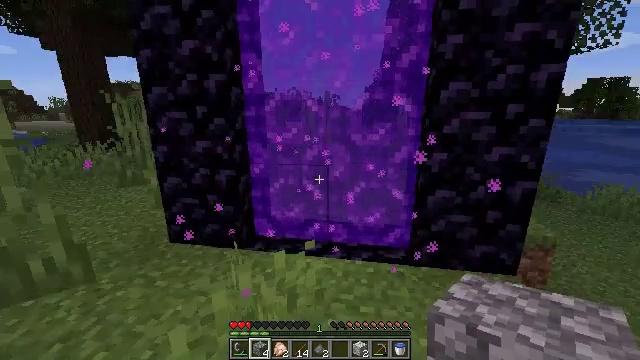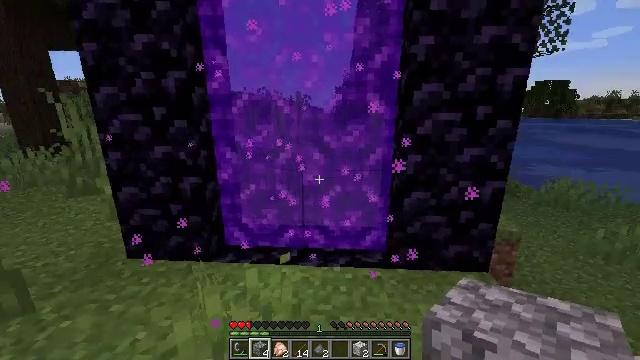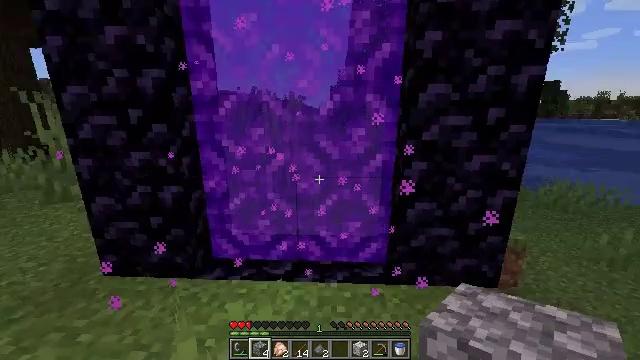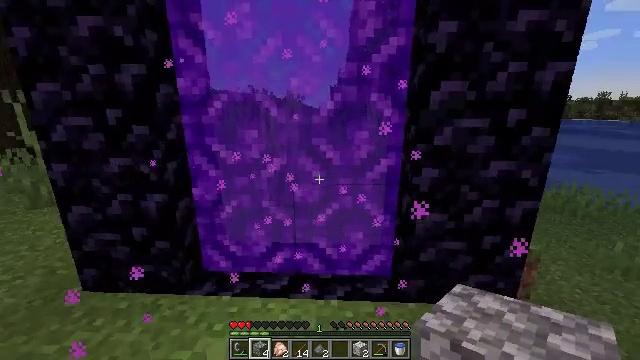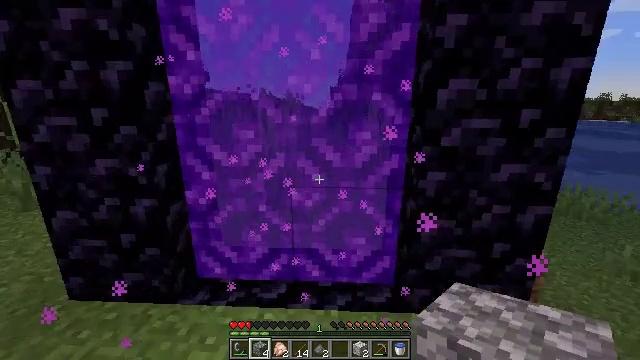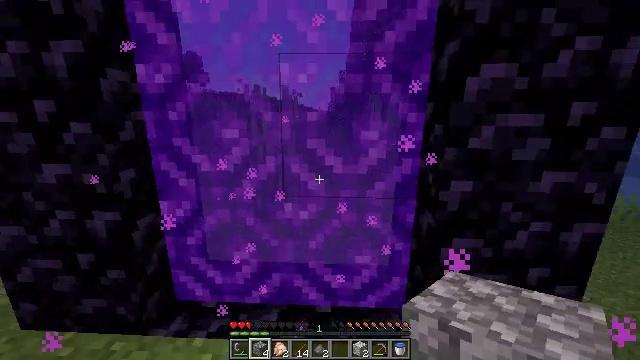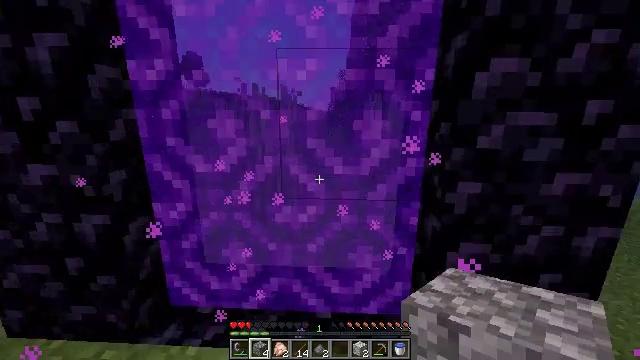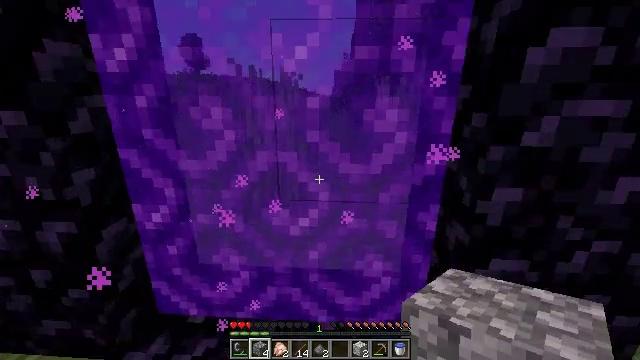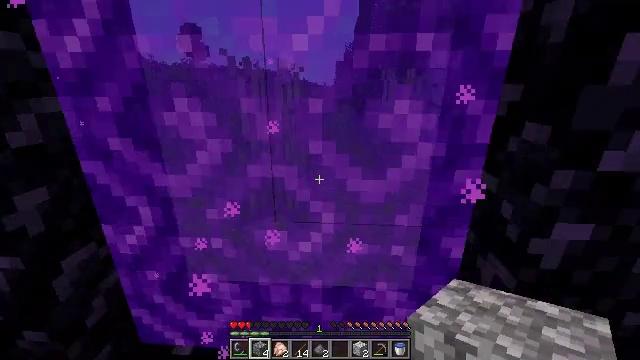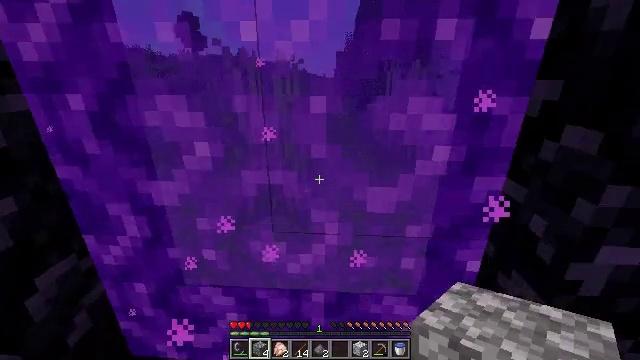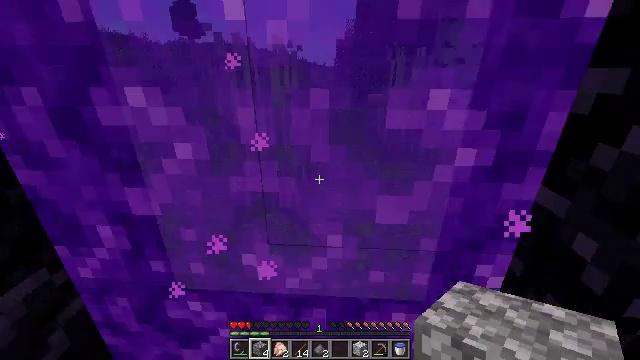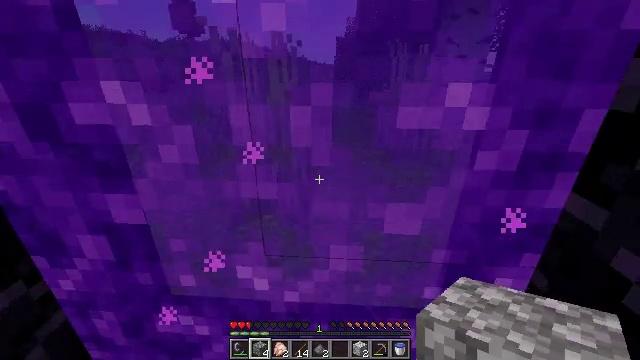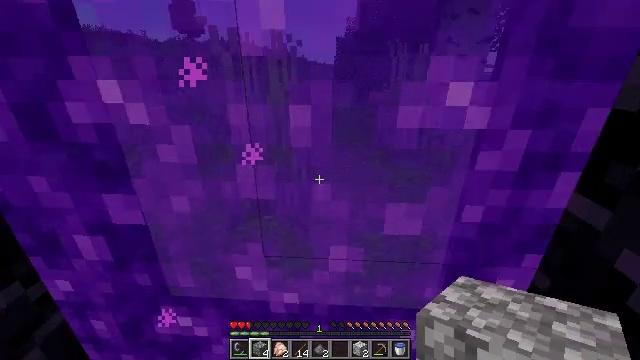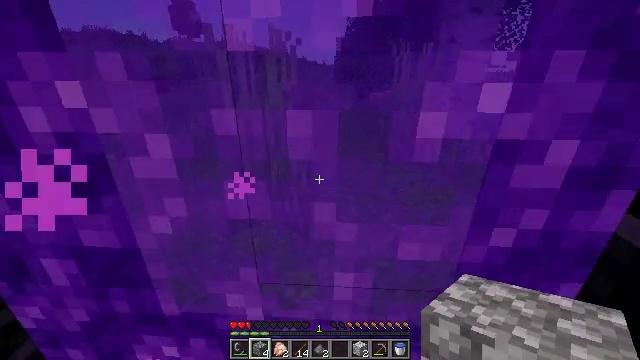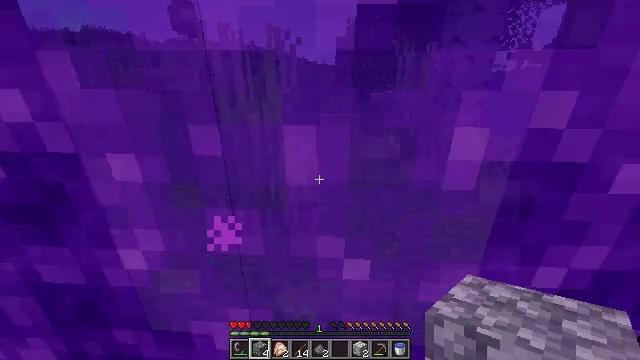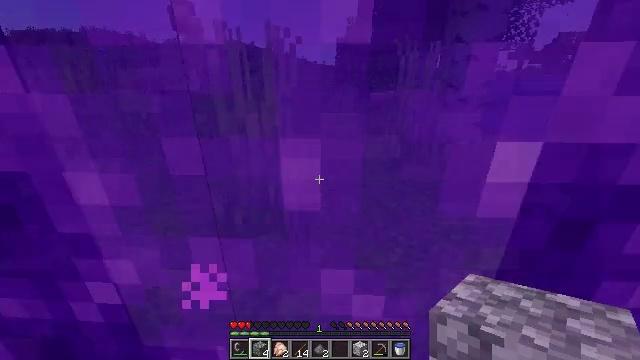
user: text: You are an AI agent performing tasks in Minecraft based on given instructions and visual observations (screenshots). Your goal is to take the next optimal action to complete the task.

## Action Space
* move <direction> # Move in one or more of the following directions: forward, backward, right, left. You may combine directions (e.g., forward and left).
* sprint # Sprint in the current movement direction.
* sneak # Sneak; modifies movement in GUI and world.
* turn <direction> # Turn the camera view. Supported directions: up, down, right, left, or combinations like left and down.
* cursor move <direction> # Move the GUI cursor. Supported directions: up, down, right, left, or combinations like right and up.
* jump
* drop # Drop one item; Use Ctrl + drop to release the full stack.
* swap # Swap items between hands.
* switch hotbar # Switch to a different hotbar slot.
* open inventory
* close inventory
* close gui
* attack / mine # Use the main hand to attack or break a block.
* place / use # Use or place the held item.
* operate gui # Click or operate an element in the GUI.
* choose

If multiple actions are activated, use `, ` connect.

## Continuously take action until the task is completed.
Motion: motion action
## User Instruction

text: Mine the basalt in the Nether.
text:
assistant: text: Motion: move forward, turn right
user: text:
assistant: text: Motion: move forward, turn right
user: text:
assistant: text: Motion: move forward
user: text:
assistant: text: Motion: move forward
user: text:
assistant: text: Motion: move forward
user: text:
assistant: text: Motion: move forward
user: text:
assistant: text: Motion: move forward, turn down
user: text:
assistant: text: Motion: move forward, turn down
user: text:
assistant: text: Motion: move forward, turn down
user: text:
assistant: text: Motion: turn down
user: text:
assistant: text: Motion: no_op
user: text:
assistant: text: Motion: no_op
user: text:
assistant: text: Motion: move forward
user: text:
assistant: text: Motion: move forward
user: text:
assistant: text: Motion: move forward
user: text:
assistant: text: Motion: move forward
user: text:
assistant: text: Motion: no_op
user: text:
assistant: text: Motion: no_op
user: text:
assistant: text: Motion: no_op
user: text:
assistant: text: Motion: no_op
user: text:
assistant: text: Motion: no_op
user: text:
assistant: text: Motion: no_op
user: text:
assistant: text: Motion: no_op
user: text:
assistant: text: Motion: no_op
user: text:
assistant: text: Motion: no_op
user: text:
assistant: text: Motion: no_op
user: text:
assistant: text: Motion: no_op
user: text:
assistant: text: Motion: no_op
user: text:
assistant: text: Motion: no_op
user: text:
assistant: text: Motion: no_op